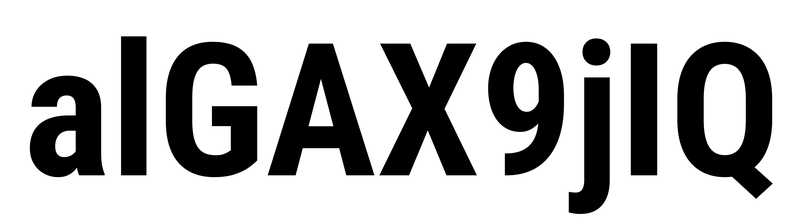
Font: Roboto_Condensed_Bold